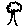
Label: tree